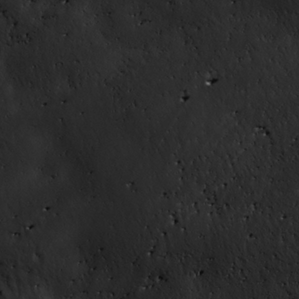
Label: non_frost